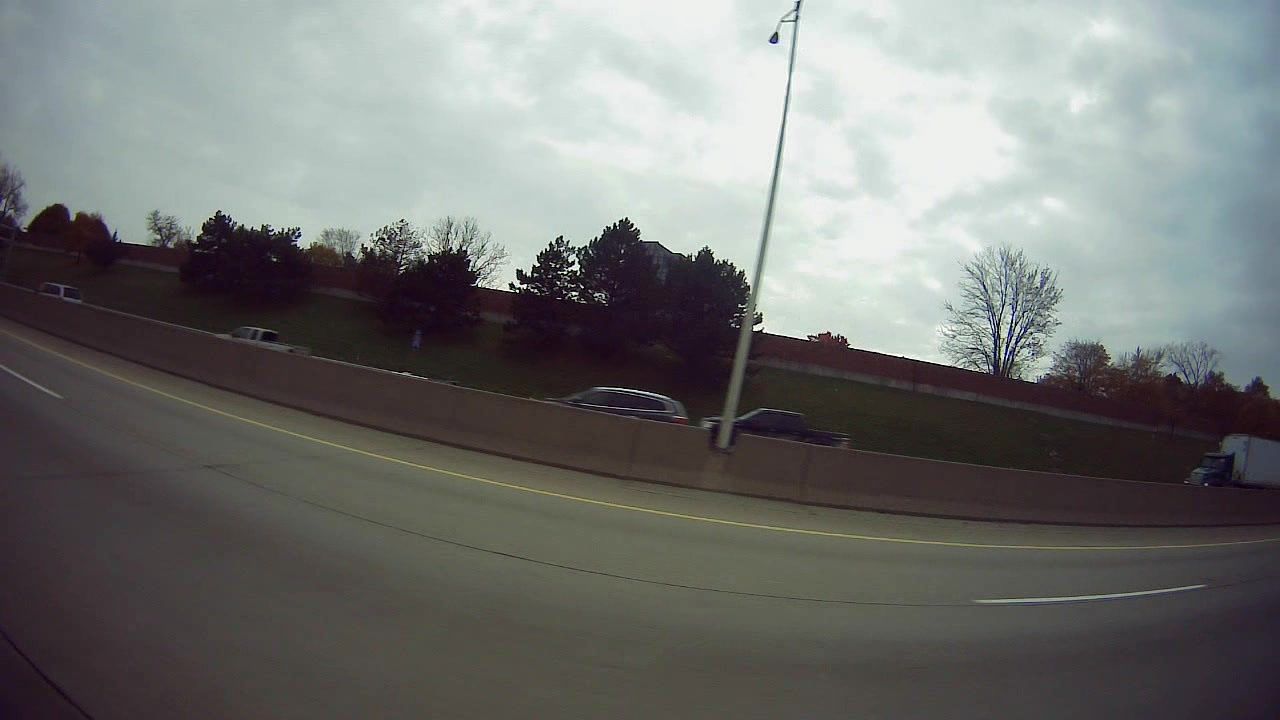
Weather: cloudy
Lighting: day
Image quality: slightly poor
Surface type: driving surface
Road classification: motorway
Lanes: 4
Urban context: suburban or peri-urban
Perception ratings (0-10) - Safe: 4.95, Lively: 3.24, Beautiful: 4.48, Boring: 6.41, Depressing: 6.81, Wealthy: 1.39